Question: Count the number of objects in the diagram.
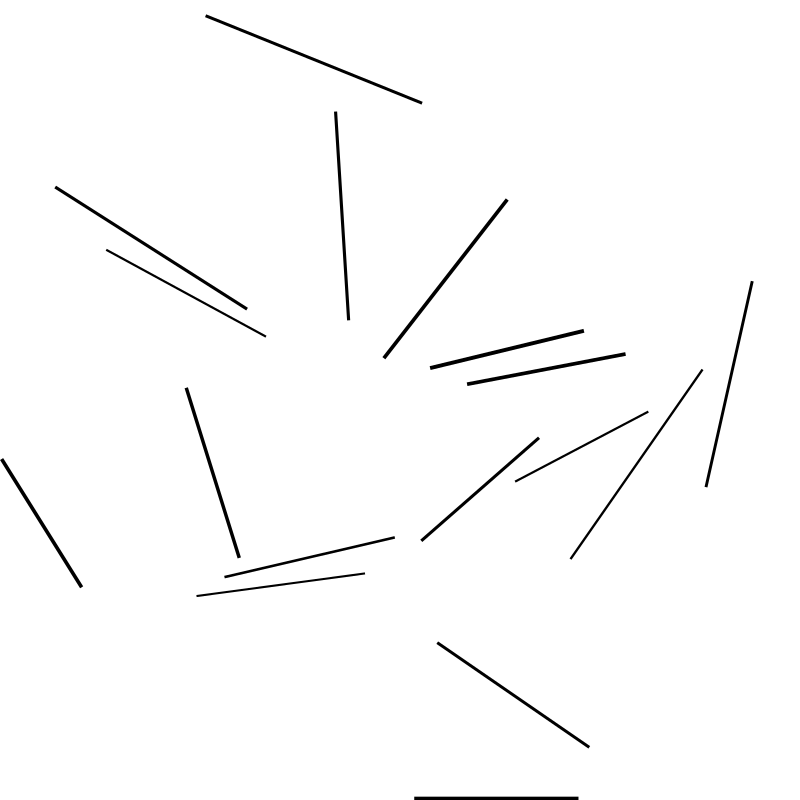
Answer: 17